Question: I have a Table with SalesPerson and Sales for different dates. I have another table where I have SalesPerson and multiple date ranges where different Adjustment factor needs to be applied.
I can do this with a case statement when there is one or no row for the person in the adjustment factor table. But I am not sure how to loop through different date ranges for same salesperson
'''
select a.date, a.salesperson, a.sales, b.adjustmentfactor,
case when a.date between b.startdate and b.enddate then b.adjustmentfactor
else 1 end realadjfactor,
a.sales * case when a.date between b.startdate and b.enddate then
b.adjustmentfactor else 1 end realsales
from sales a left join adjfactor b on a.salesperson = b.salesperson
'''

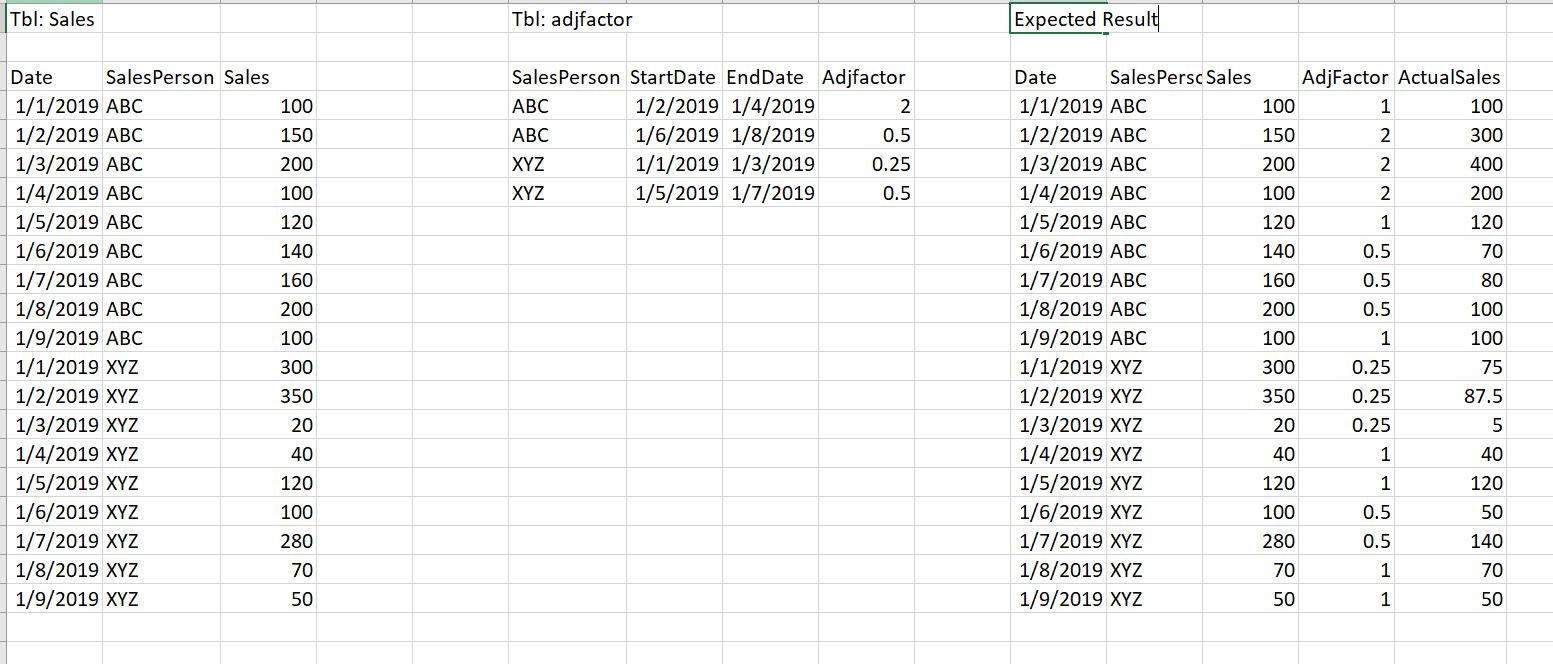
Answer: Do you just want a 'join'?
'''
select s.date, s.salesperson, s.sales,
coalesce(af.realadjfactor, 1) * s.sales as adjustedsales,
coalesce(af.realadjfactor, 1) as adjfactor
from sales s left join
adjfactor af
on s.salesperson = af.salesperson and
s.date between af.startdate and af.enddate;
'''